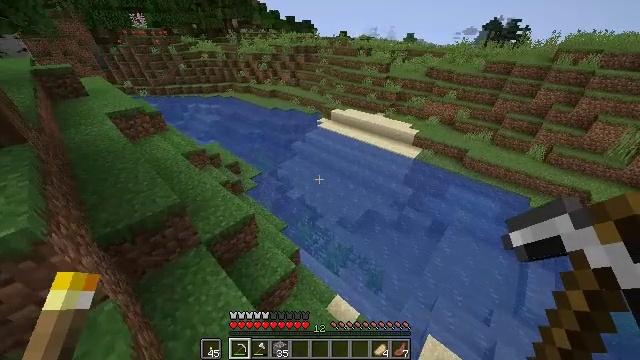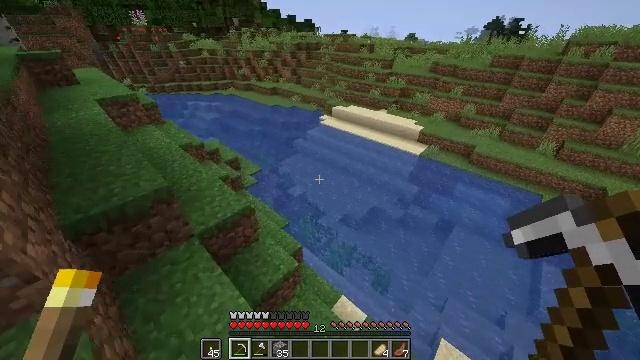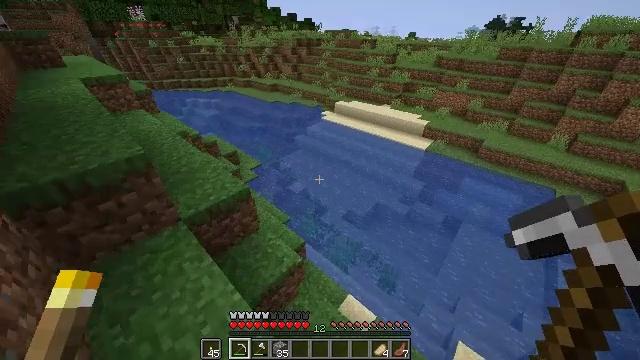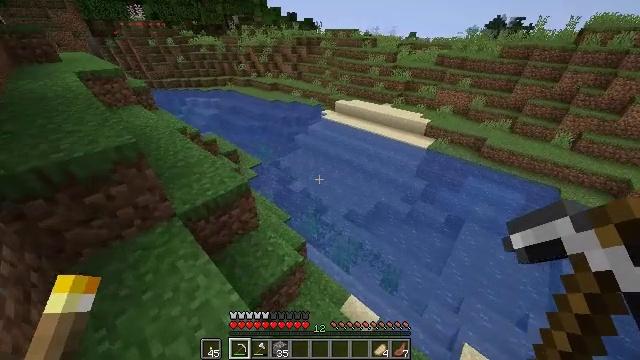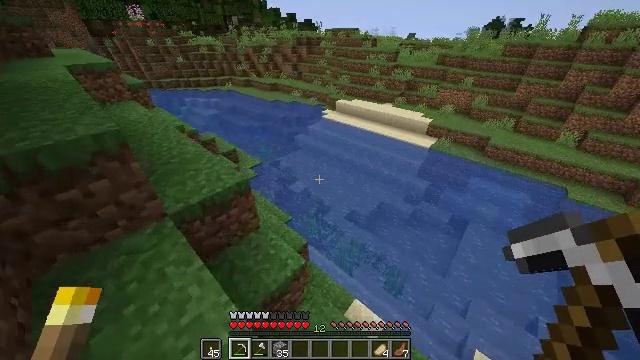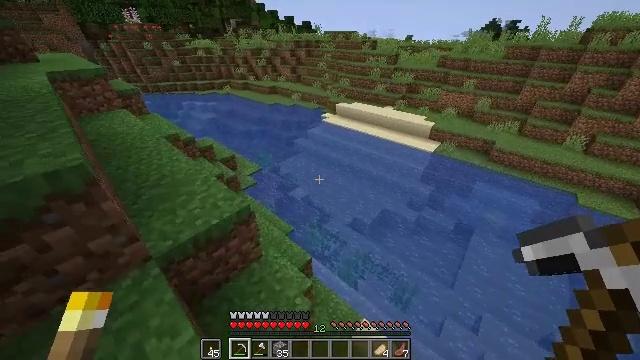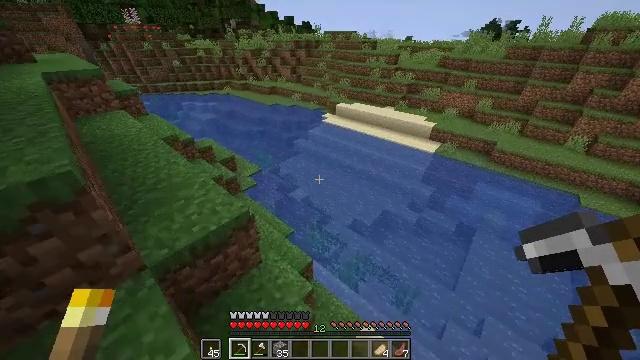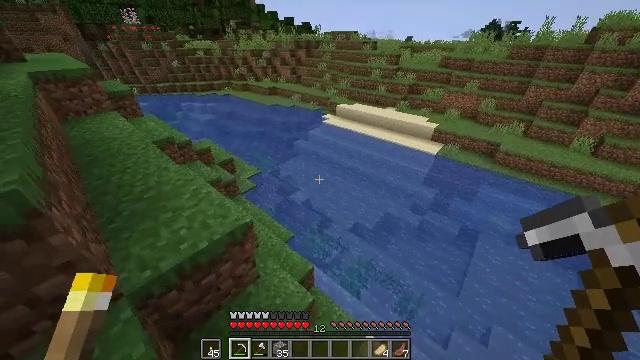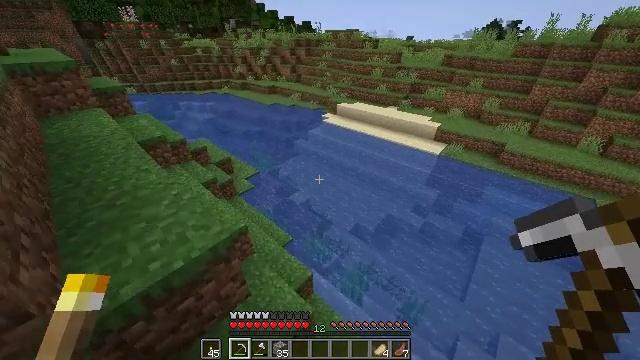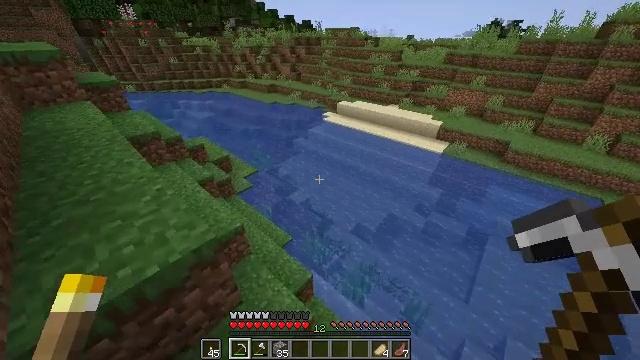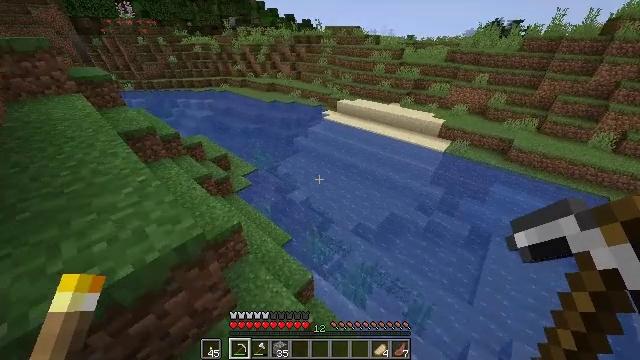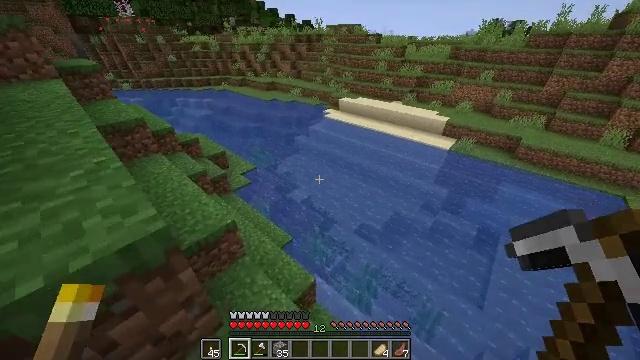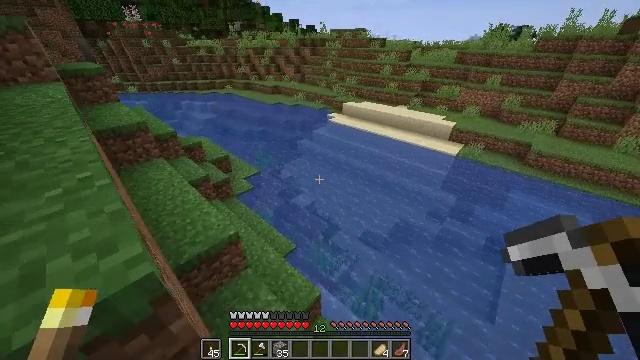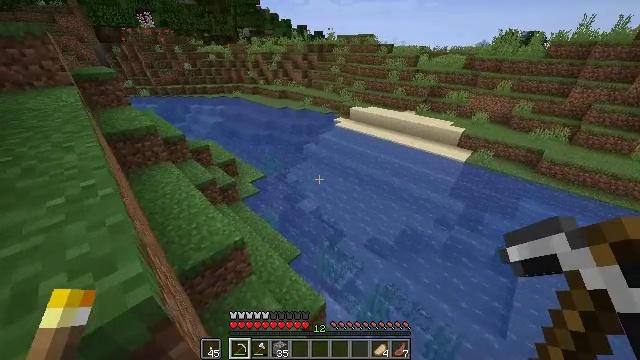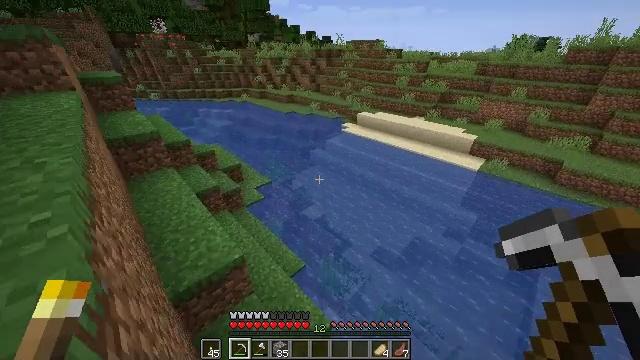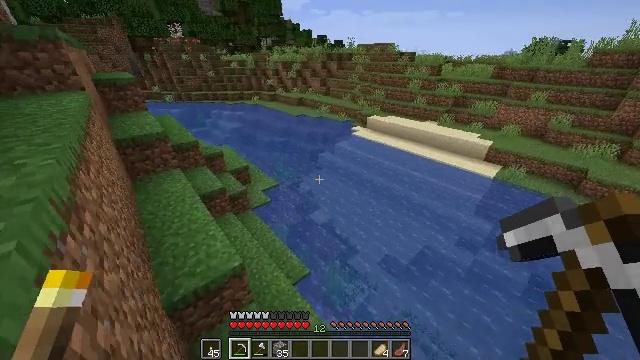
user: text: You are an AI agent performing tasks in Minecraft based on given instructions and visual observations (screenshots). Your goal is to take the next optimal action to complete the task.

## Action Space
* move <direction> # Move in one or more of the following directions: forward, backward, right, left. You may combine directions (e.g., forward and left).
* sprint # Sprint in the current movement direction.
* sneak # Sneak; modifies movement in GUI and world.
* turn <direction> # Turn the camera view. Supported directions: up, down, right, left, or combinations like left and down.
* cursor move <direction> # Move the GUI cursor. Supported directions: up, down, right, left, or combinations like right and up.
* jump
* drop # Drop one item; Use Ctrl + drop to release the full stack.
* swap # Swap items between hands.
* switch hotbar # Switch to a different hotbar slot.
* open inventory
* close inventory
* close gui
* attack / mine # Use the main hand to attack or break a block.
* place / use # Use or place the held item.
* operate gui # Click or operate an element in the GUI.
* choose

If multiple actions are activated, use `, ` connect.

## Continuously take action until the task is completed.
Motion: motion action
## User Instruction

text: Kill mobs.
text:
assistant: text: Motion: move forward and move left, sprint
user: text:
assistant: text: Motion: move forward and move left, sprint
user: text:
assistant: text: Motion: move forward and move left, sprint
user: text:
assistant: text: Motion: move forward, sprint
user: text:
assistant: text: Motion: move forward, sprint
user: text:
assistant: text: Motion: move forward, sprint
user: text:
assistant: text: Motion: move forward, sprint
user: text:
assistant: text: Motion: move forward, sprint
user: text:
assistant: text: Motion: move forward and move left, sprint
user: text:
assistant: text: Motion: move forward and move left, sprint
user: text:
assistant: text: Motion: move forward and move left, sprint
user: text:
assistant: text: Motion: move forward and move left, sprint
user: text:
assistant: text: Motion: move forward, sprint, turn left and up
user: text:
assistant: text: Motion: move forward, sprint, turn left
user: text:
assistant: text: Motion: move forward, sprint, turn left
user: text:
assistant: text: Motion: move forward, sprint, turn left and up
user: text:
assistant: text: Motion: move forward, sprint, turn left
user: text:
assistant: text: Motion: move forward, sprint, turn left
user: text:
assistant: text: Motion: move forward and move left, sprint, turn left
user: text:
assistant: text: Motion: move forward and move left, sprint
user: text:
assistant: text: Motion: move forward and move left, sprint
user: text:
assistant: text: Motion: move forward, sprint
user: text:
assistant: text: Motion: move forward, sprint
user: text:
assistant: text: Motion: move forward, sprint
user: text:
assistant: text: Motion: move forward, sprint
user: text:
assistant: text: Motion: move forward, sprint
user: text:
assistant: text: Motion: move forward, sprint
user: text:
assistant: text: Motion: move forward, sprint
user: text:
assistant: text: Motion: move forward, sprint
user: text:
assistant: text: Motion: move forward, sprint